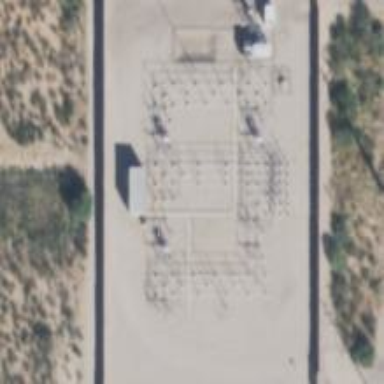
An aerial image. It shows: Switch used for power control.